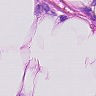
Metastatic tissue present: yes